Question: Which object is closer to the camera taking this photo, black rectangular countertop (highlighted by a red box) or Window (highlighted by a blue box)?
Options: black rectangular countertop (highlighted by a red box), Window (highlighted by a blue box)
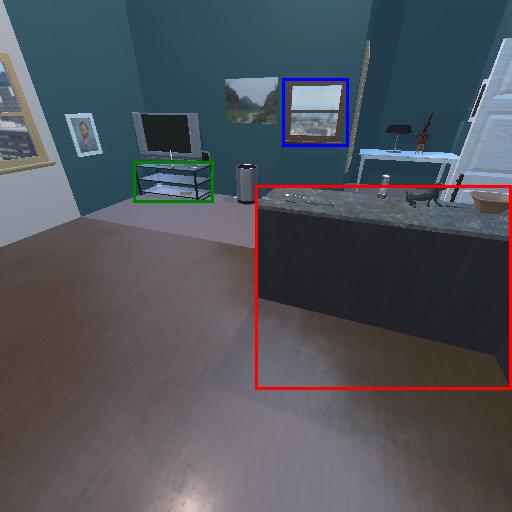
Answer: black rectangular countertop (highlighted by a red box)